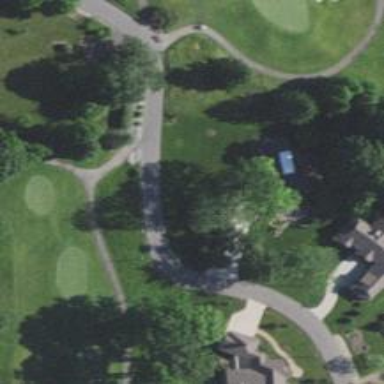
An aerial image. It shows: Path designated for golf carts.